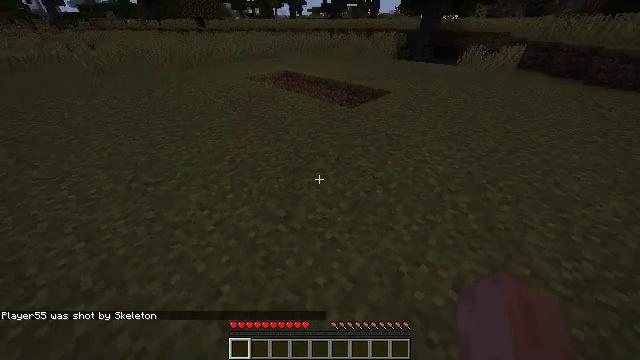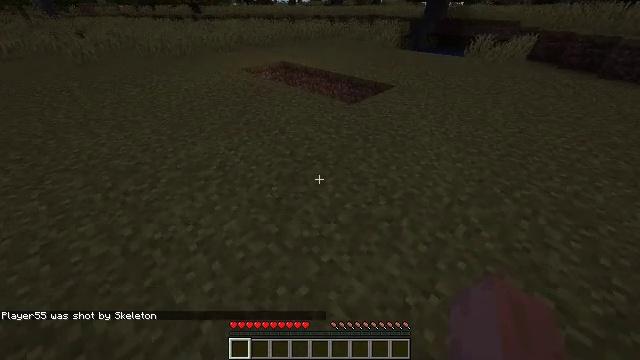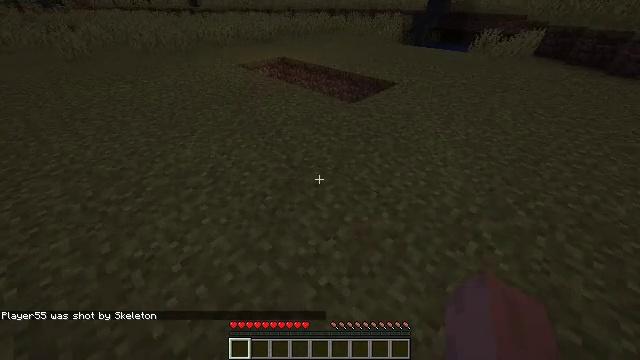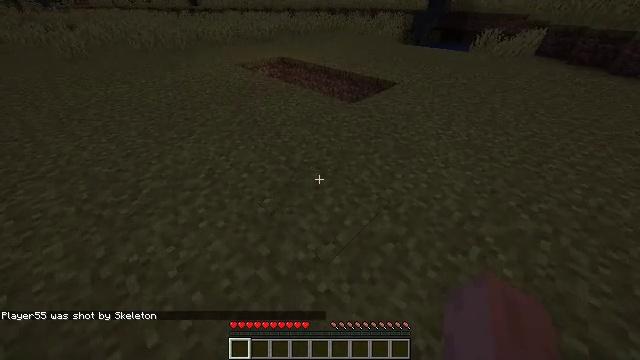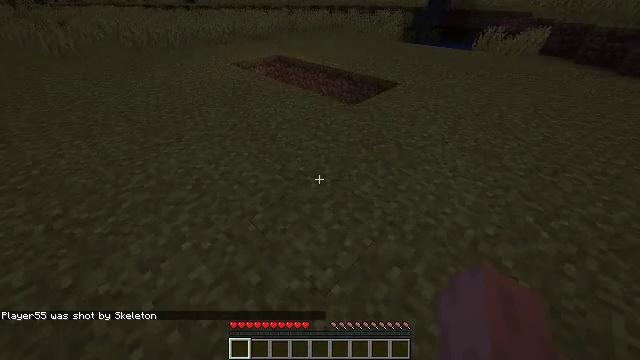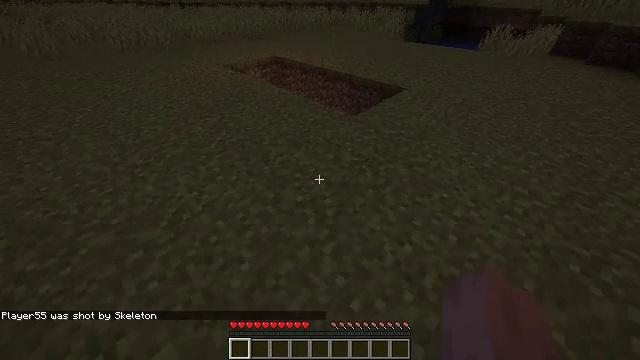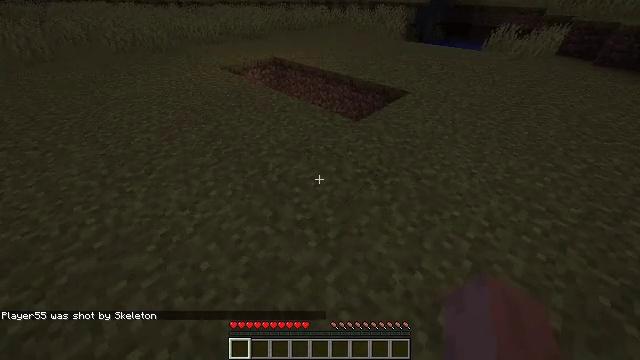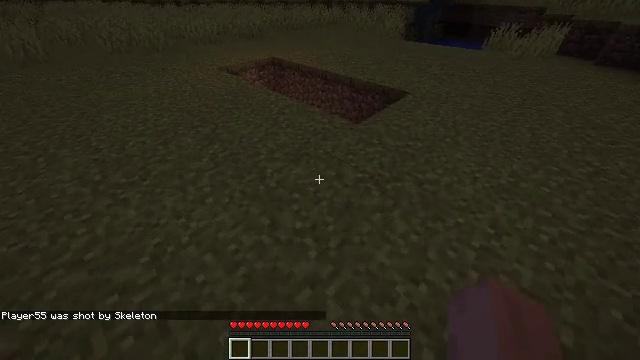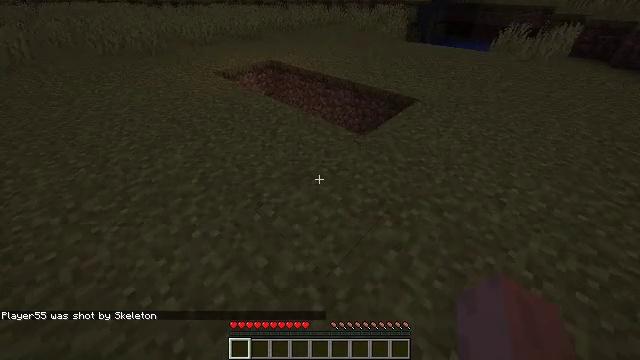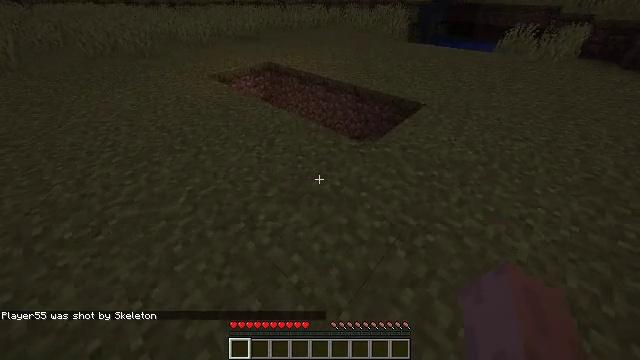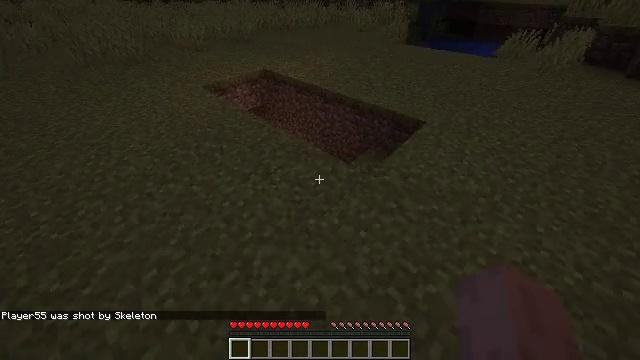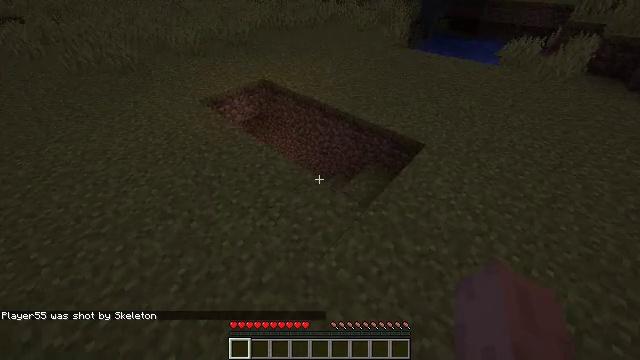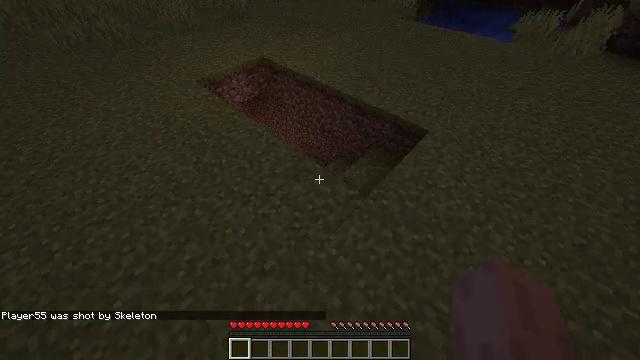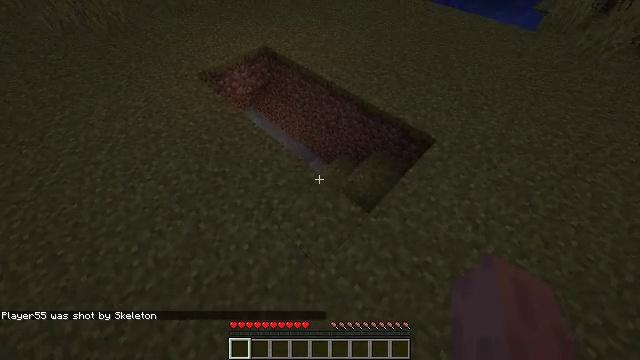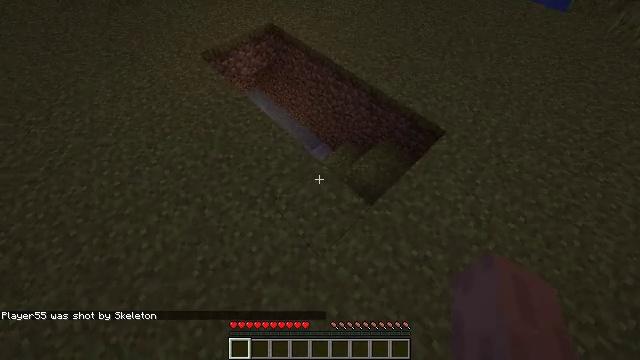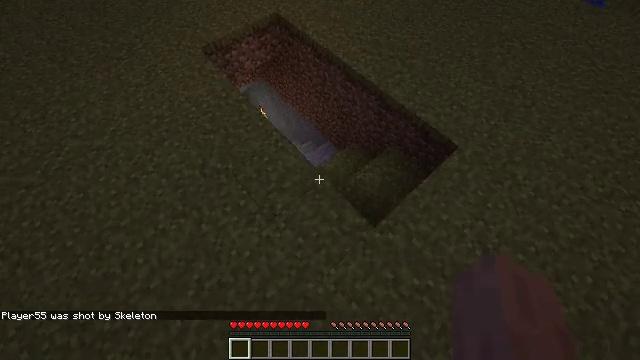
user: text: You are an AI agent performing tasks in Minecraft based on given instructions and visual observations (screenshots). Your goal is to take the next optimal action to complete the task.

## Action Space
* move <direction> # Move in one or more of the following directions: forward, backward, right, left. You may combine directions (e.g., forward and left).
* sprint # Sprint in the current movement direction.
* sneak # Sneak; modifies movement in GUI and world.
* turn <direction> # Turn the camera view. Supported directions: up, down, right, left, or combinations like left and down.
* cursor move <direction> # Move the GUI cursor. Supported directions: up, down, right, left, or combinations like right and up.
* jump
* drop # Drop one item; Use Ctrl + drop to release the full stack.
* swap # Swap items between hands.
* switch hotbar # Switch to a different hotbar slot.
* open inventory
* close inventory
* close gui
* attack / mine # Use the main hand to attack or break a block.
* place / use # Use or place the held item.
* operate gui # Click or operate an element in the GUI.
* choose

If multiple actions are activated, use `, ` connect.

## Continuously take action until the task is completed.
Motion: motion action
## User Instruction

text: Hunt the skeleton.
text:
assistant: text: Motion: move forward, sprint, turn down
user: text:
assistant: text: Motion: move forward, sprint, turn down
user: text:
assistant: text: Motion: move forward, sprint
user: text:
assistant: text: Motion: move forward, sprint
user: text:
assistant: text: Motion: move forward, sprint
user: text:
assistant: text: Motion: move forward, sprint
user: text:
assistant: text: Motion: move forward, sprint
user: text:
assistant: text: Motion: move forward, sprint
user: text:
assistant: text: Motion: move forward, sprint
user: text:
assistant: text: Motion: move forward, sprint, turn down, jump
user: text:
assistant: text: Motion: move forward, sprint, turn down, jump
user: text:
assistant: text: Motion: move forward, sprint, turn down, jump
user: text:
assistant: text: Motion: move forward, sprint, turn left and down, jump
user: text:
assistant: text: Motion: move forward, sprint, turn left and down, jump
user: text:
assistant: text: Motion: move forward, sprint, turn left and down, jump
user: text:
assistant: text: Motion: move forward, sprint, turn left and down
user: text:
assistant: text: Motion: move forward, sprint, turn left and down
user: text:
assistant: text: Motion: move forward, sprint, turn left
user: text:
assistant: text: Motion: move forward, sprint, turn left
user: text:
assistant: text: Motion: move forward, sprint, turn left
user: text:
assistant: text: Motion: move forward, sprint, turn left
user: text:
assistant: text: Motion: move forward, sprint, turn left and up
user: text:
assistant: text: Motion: move forward, sprint, turn left
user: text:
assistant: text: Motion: move forward, sprint, turn left and up
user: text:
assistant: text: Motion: move forward, sprint, turn left and up
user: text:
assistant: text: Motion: move forward, sprint, turn left and up
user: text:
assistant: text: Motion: move forward, sprint, turn left and up
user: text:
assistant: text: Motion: move forward, sprint, turn left and up
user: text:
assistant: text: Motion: move forward, sprint, turn left
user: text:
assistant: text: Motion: move forward, sprint